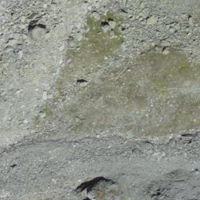
EUNIS habitat code: 48
Species observed at this site:
Prunella collaris
Montifringilla nivalis
Lagopus muta